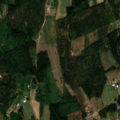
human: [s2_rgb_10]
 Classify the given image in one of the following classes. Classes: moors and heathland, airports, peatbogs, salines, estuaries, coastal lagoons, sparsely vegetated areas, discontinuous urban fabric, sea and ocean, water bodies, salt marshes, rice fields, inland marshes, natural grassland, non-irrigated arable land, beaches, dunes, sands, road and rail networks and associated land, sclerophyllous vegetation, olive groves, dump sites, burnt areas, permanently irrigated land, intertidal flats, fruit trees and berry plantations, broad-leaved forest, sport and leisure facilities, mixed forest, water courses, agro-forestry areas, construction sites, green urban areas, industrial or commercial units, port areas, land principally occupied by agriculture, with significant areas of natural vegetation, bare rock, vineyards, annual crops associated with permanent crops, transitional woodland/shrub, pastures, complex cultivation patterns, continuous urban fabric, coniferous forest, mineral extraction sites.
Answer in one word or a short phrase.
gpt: land principally occupied by agriculture, with significant areas of natural vegetation, coniferous forest, mixed forest